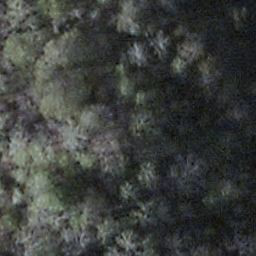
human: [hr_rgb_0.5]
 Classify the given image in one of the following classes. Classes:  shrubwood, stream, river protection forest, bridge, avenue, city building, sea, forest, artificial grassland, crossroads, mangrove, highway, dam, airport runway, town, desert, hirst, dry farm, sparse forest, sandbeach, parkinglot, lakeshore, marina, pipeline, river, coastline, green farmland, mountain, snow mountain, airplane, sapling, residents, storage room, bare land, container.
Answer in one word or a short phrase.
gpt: shrubwood